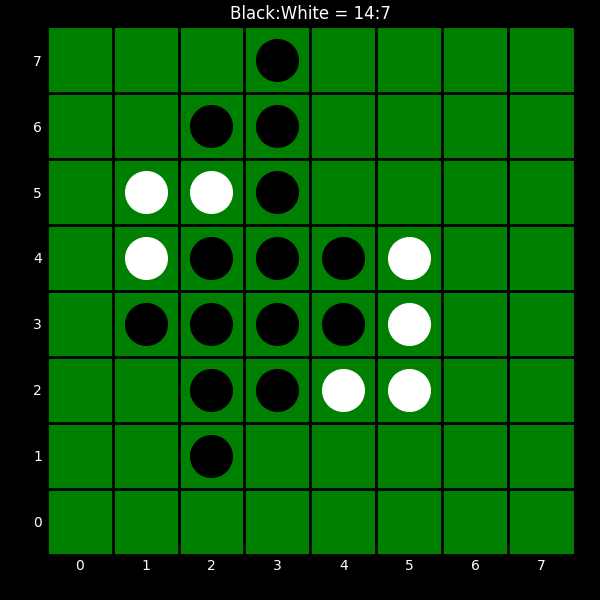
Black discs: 14
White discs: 7